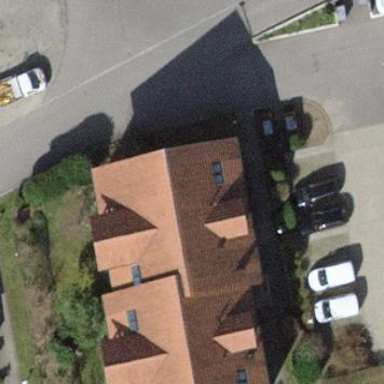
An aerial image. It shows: Gabled roof on building that houses apartments.